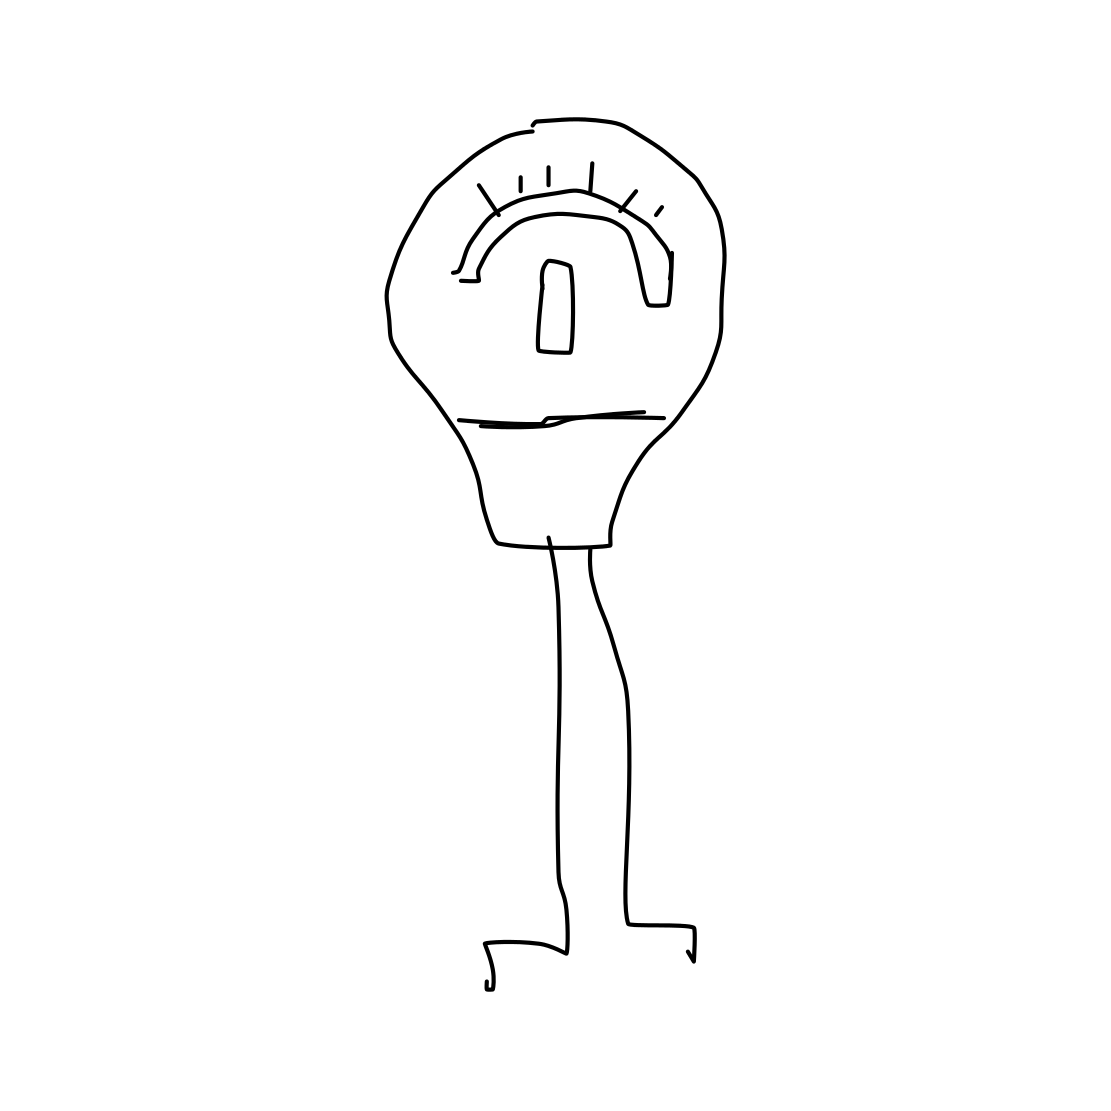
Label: parking meter